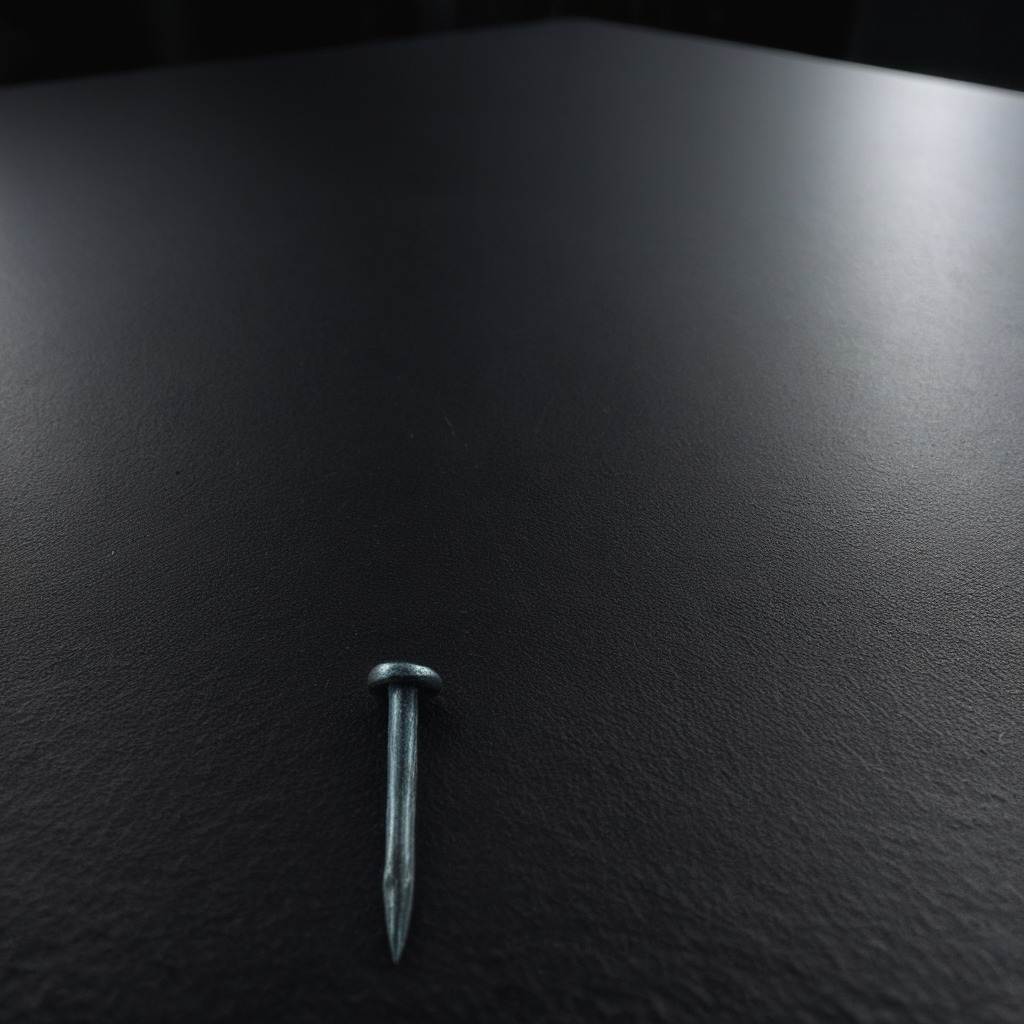
An iron nail lies on a clean granite tabletop covered with a black rubber mat inside a workshop at night dim ambient light soft shadows worn but beneath the mat